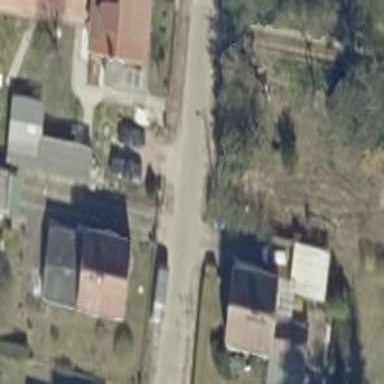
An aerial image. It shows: Residential road paved with concrete.